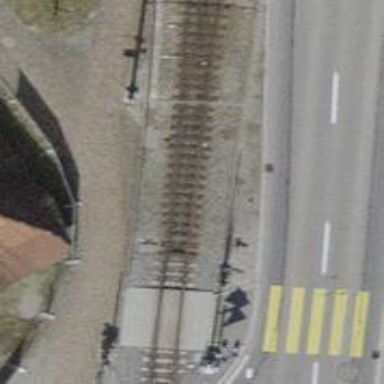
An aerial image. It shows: Narrow-gauge railway track electrified by contact line.